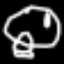
Label: frog